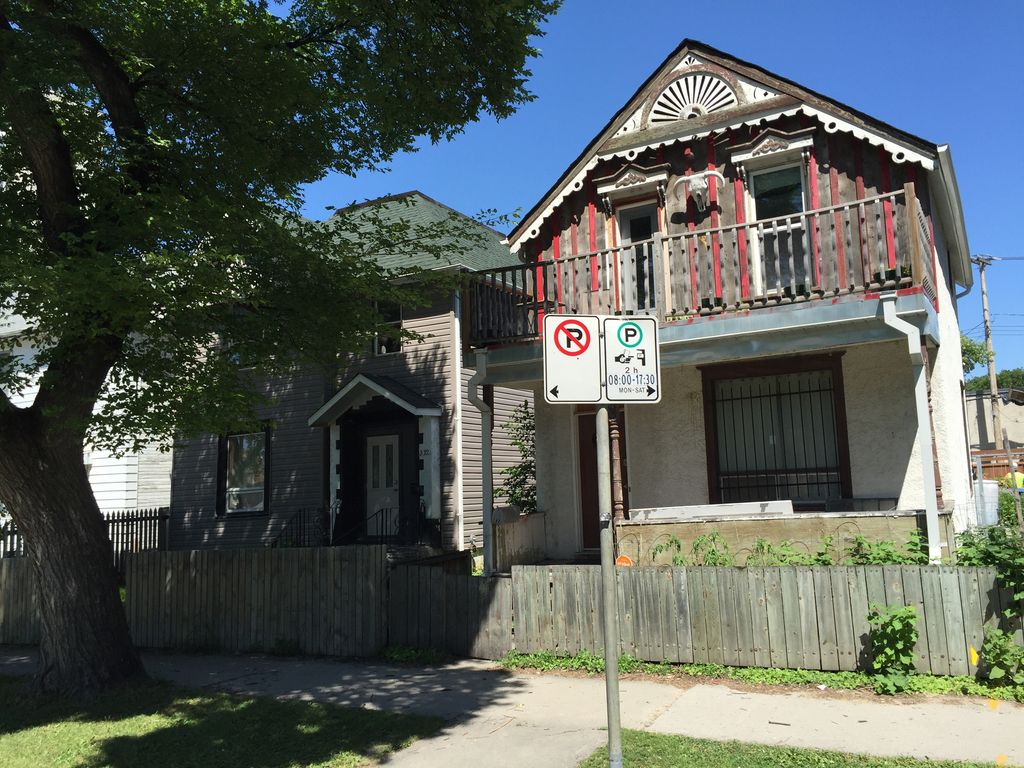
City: winnipeg